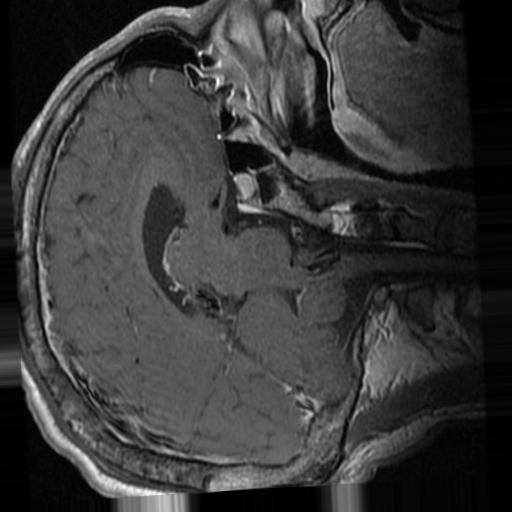
Label: brain_tumor